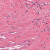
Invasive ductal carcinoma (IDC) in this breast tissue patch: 0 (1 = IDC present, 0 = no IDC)